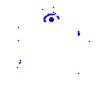
Particle: pion